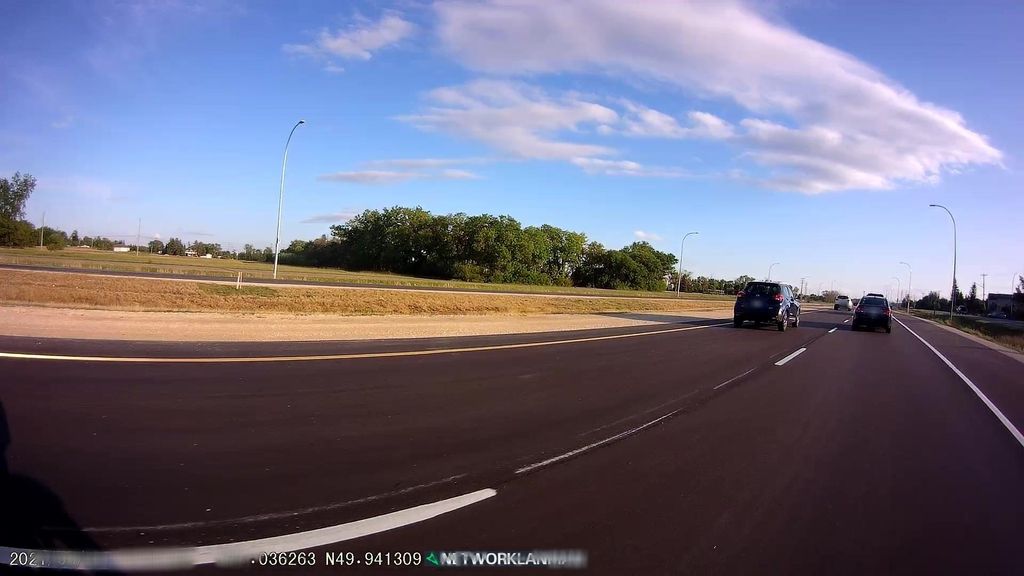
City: winnipeg